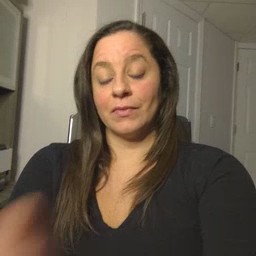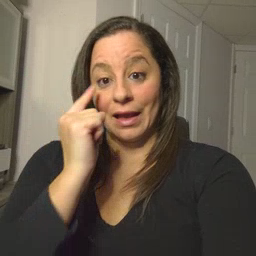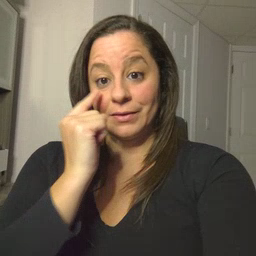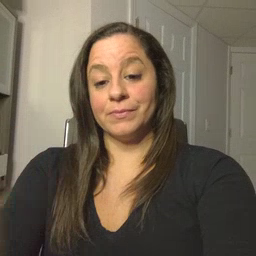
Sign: eye